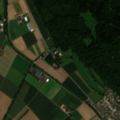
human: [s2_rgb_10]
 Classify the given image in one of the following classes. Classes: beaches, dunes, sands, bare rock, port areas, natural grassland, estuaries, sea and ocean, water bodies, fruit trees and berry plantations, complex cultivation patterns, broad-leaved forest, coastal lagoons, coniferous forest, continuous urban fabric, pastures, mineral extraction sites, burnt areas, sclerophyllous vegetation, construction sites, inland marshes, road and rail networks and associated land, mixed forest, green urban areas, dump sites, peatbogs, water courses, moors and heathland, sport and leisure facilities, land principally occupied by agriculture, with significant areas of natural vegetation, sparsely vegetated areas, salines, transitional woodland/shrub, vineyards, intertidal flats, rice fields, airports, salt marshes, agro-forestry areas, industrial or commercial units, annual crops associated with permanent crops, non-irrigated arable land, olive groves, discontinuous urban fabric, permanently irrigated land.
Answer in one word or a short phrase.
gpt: discontinuous urban fabric, industrial or commercial units, non-irrigated arable land, broad-leaved forest, mixed forest